Field crop: tomato
Growth stage: 1
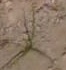
Species: cyperus